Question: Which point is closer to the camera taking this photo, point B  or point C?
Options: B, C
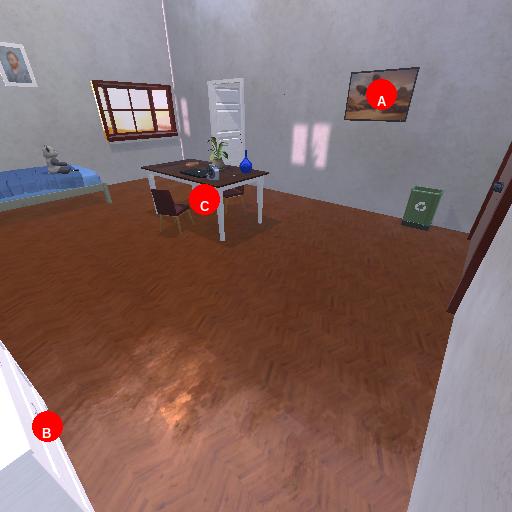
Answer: B